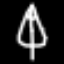
Label: leaf